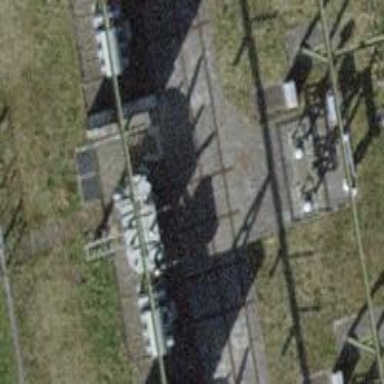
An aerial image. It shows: Power line in the image.